Question: Count the number of objects in the diagram.
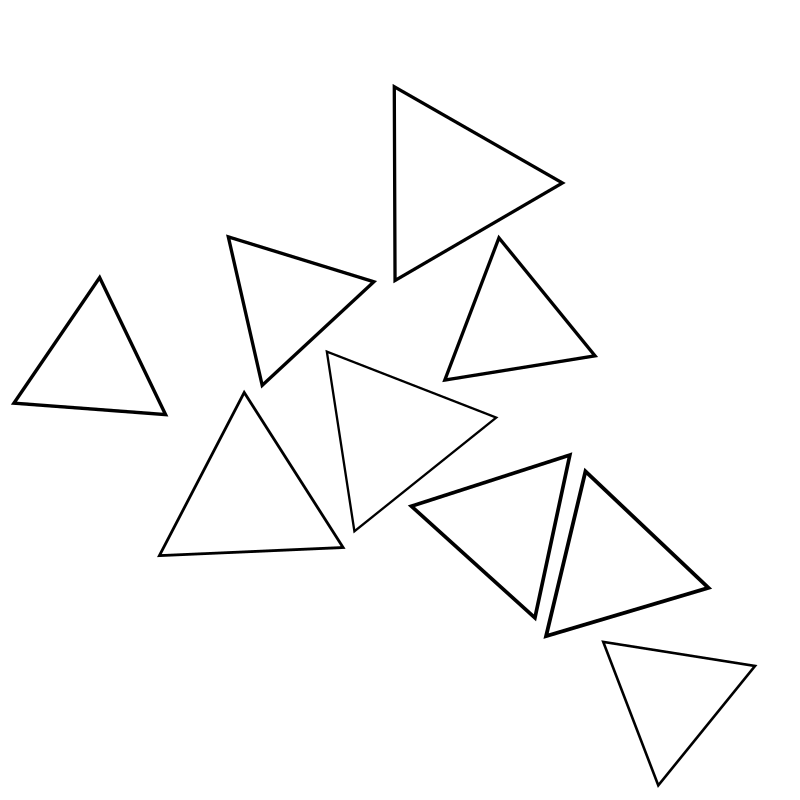
Answer: 9